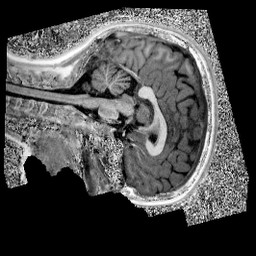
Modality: UNIT1
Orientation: sagittal
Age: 9
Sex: female
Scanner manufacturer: siemens
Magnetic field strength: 3 T
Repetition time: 4 s
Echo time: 0.00303 s